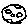
Label: moon